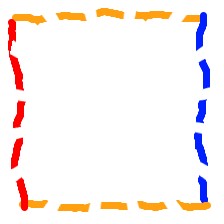
Shape: square